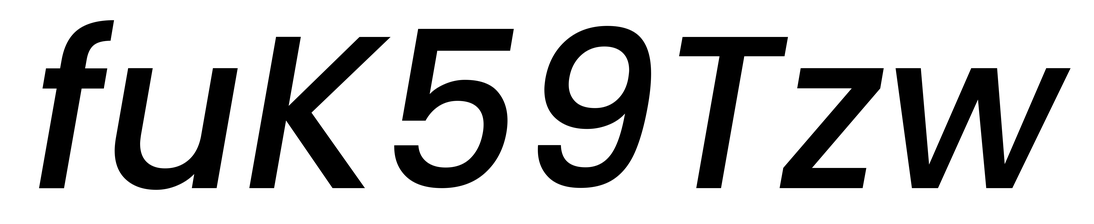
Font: Poppins-MediumItalic